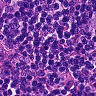
Metastatic tissue present: yes